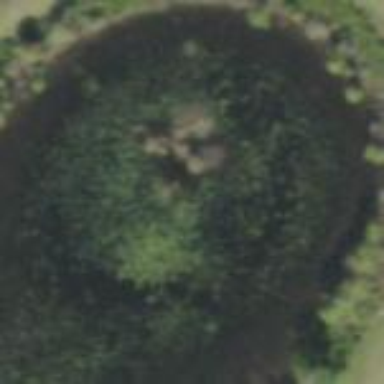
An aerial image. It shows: Pond with natural water.